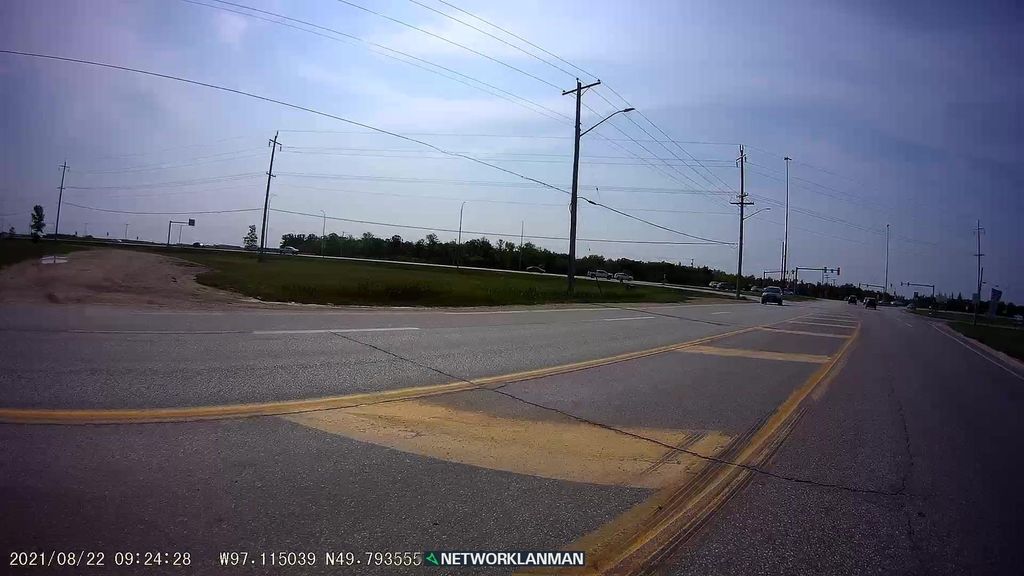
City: winnipeg